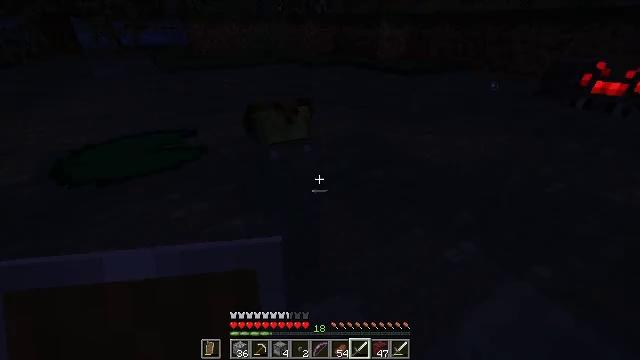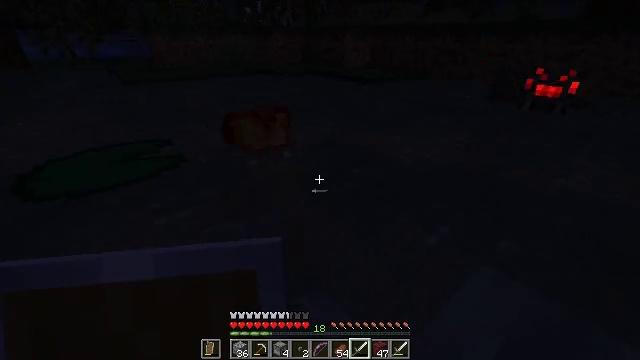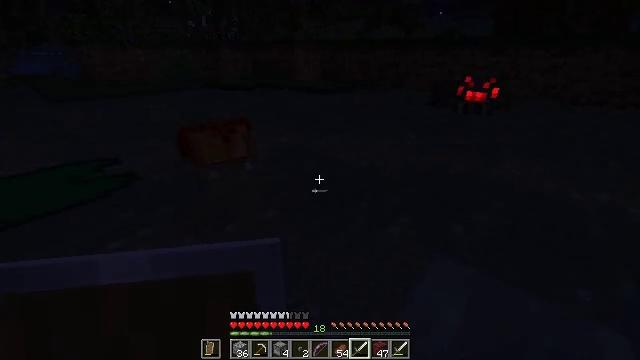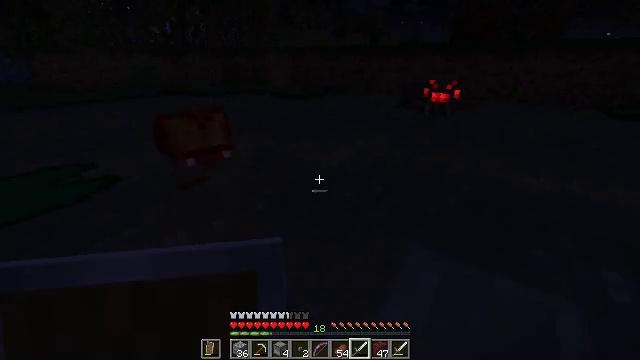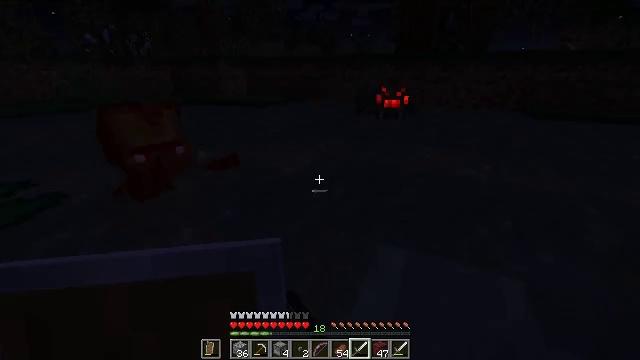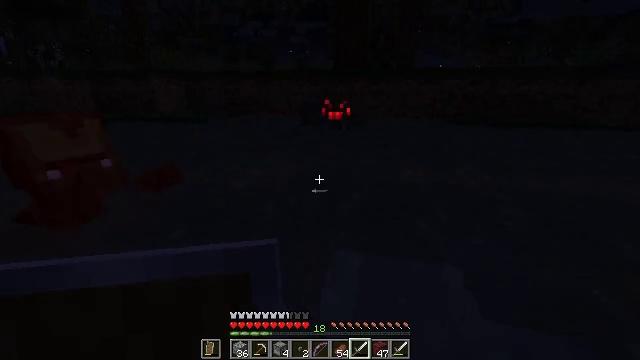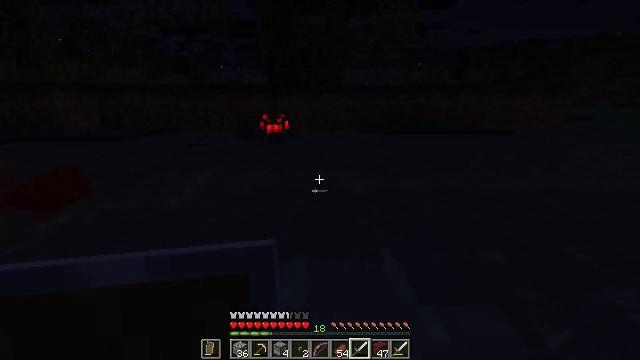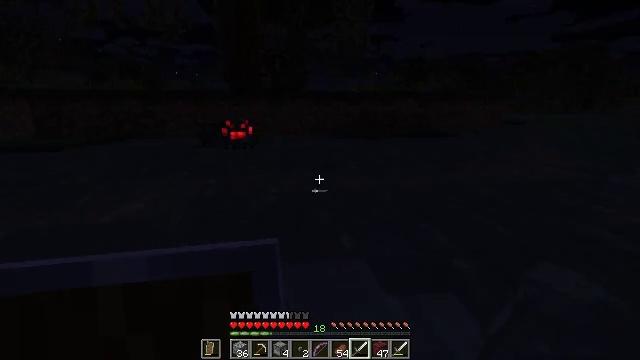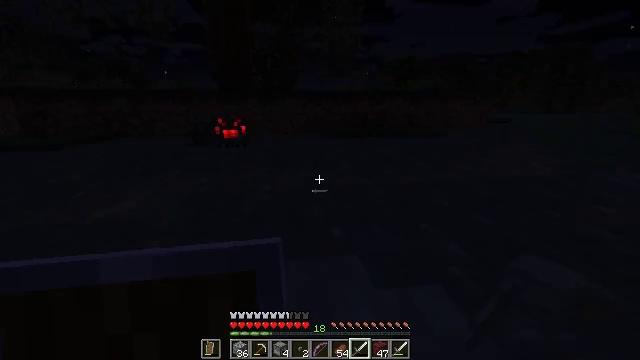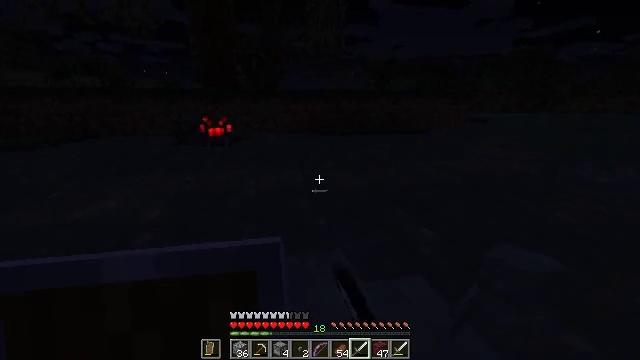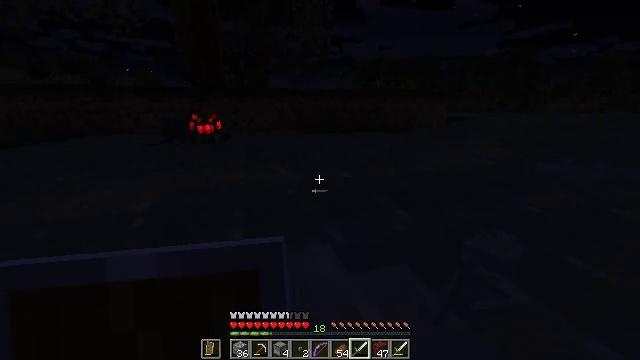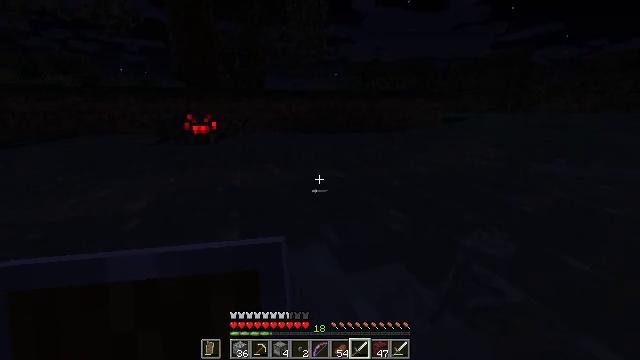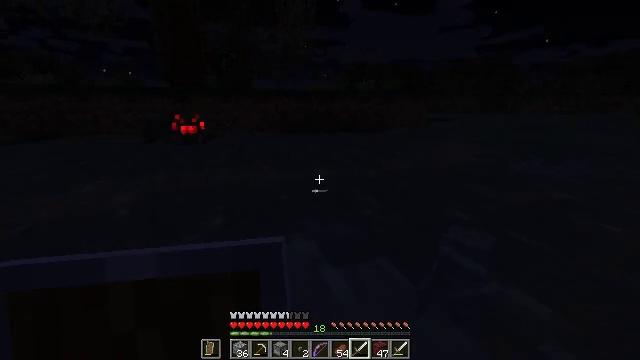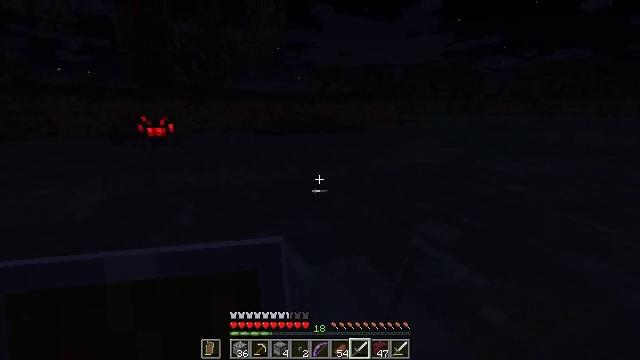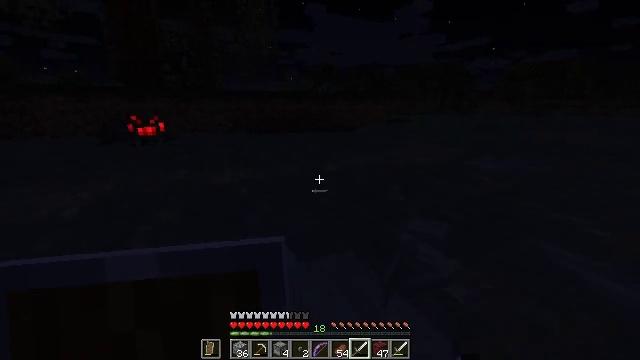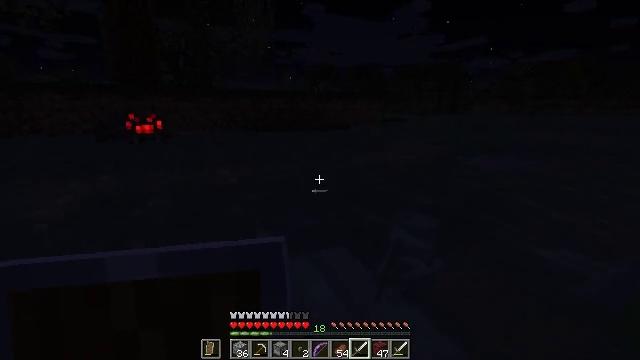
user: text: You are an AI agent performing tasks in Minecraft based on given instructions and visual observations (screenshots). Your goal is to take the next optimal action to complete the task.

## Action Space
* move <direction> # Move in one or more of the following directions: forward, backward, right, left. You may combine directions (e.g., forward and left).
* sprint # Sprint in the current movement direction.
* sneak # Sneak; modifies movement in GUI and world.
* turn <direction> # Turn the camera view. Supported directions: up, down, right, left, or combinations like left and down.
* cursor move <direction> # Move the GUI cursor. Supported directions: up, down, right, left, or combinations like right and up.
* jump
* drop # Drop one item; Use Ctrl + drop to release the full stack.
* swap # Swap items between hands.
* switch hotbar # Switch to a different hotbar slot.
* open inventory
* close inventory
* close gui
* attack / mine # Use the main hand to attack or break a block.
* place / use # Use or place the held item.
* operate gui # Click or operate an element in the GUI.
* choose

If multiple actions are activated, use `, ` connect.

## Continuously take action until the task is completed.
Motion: motion action
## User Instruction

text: Attack the underwater area to get tall seagrass.
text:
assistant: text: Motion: move back and move left, turn right and up, attack / mine
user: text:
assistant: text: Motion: move back and move left, turn right and up
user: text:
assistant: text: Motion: move back and move left, turn right and up, attack / mine
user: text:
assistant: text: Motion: move back and move left, turn right and up, attack / mine
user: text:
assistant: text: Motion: move back, turn right and up, attack / mine
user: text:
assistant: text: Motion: move back, turn right and up
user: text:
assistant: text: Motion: move back, turn right and up
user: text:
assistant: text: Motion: move back, turn right, attack / mine
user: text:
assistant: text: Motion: move back, turn right, attack / mine
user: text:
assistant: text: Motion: move back and move right, turn right, attack / mine
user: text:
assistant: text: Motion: move back and move right, attack / mine
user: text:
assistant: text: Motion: move back and move right, turn right
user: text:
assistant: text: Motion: move back and move right, turn right
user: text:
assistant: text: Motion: move back and move right, turn right, attack / mine
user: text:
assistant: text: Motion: move back and move right, attack / mine
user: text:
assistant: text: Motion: move back and move right, attack / mine
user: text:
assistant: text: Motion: move back and move right
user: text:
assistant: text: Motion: move back and move right
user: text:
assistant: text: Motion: move back and move right
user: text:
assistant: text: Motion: move back and move right, turn down
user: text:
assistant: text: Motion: move back and move right, turn right and down
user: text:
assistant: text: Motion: move back and move right, turn right and down
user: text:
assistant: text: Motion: move back and move right, turn right and down
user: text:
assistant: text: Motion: move back and move right, attack / mine
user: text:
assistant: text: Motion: move back and move right, attack / mine
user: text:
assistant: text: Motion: move back and move right
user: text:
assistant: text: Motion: move back and move right
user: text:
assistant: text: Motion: move back and move right, attack / mine
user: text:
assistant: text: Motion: move back and move right, attack / mine
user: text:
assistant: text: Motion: move back and move right, turn left, attack / mine